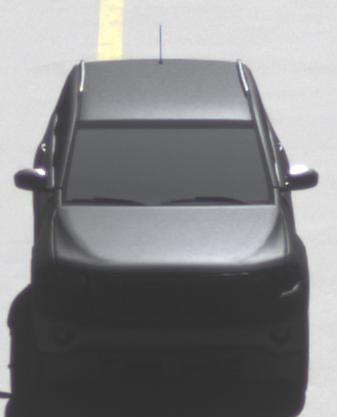
Make: Jeep
Model: Grand Cherokee
Detailed model: WK2
Model produced from: 2010
Model produced until: 2021
Doors: 5
Color: gray
Road condition: dry road
Daytime: midday
Contrast: high contrast